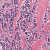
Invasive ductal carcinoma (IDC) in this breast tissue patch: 1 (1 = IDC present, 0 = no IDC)